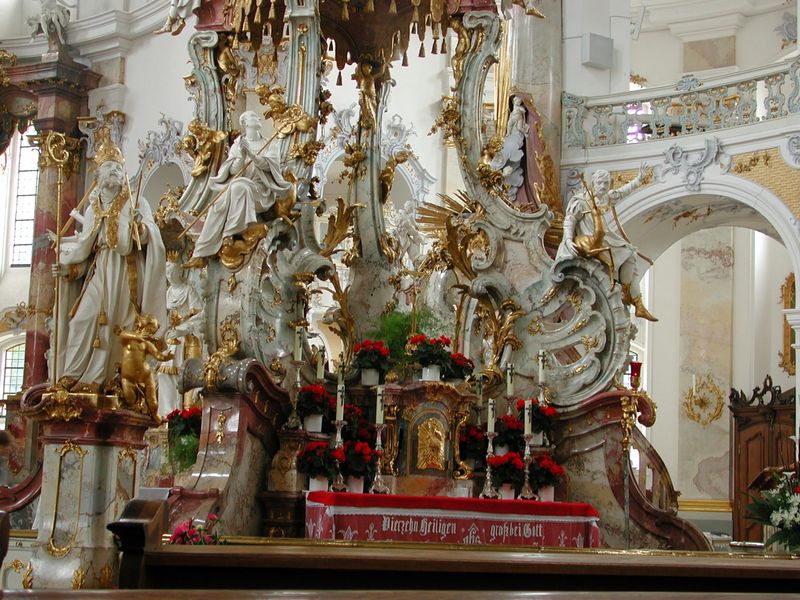
Titel: Wallfahrtskirche Vierzehnheiligen
Künstler: Balthasar Neumann
Standort: Vierzehnheiligen, St. Mariä Himmelfahrt (EU - D - Bayern)
Schlagwörter: weiß, blumen, rot, barock, spiegel, kirche, gold, engel, bogen, stab, kerze, kerzen, stuck, durchgang, tor, foto, vergoldet, bayern, altar, hochaltar, villa, kanzel, baldachin, heilige, prunk, rocaille, wallfahrt, blimen, heiligen, geolden, rocaile, vierzehn, kleiner engel, goldener engel, kirche altar rokoko statuen vergoldet